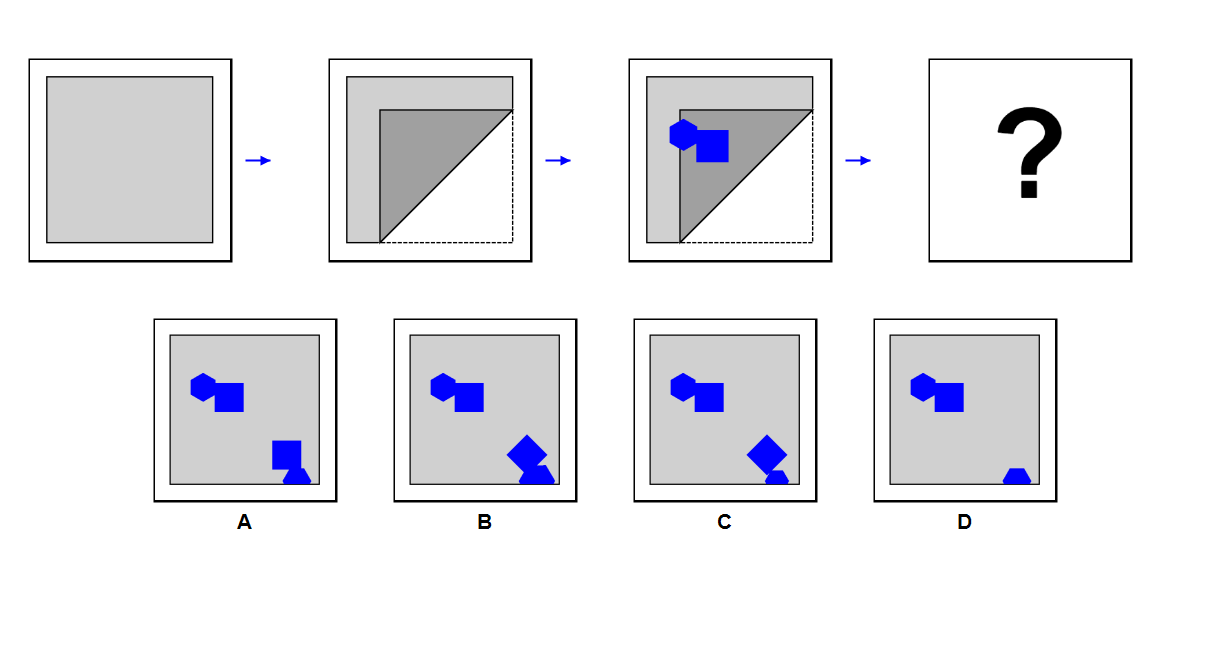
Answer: A